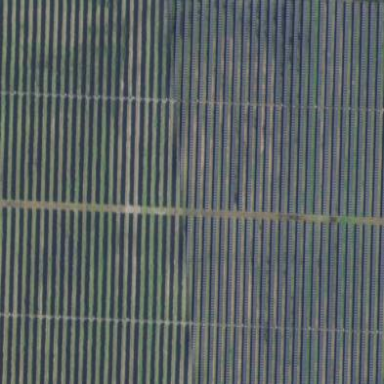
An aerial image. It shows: Solar power generator with photovoltaic panels.